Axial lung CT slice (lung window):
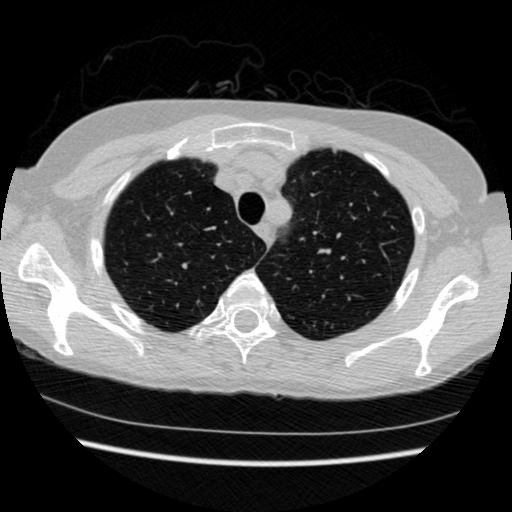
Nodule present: no